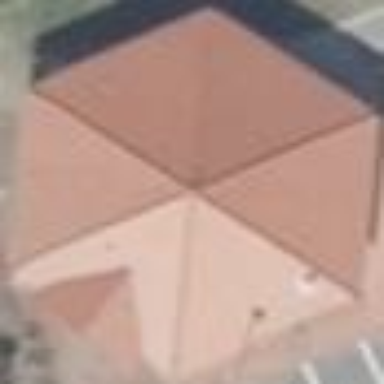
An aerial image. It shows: Retail building with pyramidal-shaped roof.